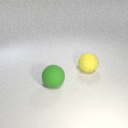
large yellow rubber sphere to the right of large green rubber sphere